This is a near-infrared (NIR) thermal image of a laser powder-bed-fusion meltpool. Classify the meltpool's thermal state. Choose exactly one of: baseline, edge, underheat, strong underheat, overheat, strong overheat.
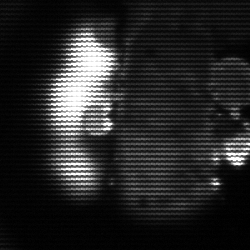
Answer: strong underheat